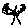
Label: tree